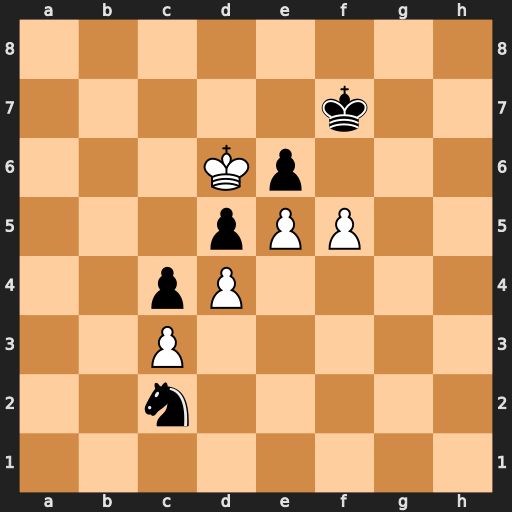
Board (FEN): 8/5k2/3Kp3/3pPP2/2pP4/2P5/2n5/8
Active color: w
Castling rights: -
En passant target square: -
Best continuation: Kd7 exf5 e6+